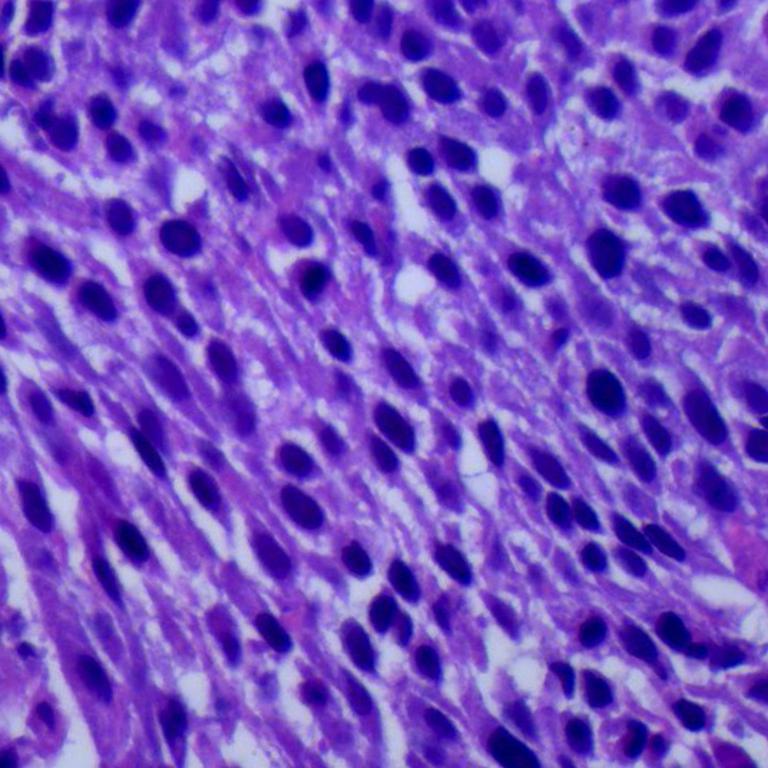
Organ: lung
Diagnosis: squamous carcinomas